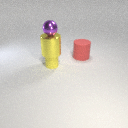
small purple metal sphere above small yellow rubber cylinder